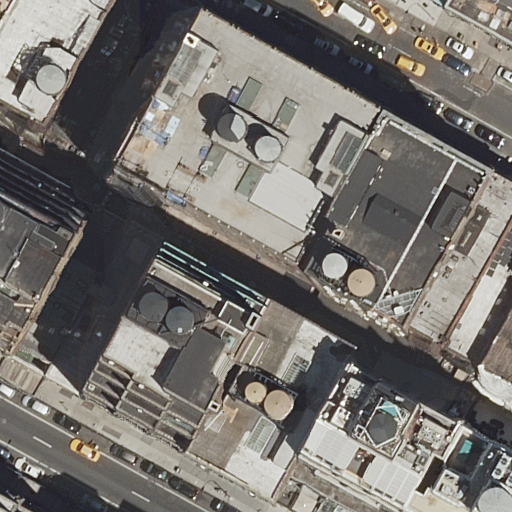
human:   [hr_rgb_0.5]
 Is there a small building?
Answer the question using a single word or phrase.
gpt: yes

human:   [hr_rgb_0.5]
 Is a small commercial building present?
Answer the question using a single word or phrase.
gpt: no

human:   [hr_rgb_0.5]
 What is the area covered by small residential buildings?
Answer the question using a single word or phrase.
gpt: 53m2

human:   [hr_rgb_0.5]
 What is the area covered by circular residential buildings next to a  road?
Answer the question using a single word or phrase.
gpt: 0m2

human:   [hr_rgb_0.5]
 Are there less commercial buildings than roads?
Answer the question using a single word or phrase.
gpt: yes

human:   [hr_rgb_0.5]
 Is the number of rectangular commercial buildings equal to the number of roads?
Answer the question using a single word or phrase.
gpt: no

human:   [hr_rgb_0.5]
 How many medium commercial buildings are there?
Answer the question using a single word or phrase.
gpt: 0

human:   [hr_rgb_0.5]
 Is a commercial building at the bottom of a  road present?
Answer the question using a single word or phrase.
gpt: no

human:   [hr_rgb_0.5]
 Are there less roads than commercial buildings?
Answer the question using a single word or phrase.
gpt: no

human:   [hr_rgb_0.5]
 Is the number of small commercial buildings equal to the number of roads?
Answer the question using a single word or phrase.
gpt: no

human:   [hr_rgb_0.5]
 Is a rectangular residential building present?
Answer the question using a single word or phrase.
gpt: yes

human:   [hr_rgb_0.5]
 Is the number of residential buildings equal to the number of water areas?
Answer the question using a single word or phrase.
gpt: no

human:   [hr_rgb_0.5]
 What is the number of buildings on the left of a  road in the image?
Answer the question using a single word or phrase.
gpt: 12

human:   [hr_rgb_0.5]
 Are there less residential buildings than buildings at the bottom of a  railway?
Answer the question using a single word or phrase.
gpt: no

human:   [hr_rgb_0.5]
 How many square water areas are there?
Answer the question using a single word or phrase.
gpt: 0

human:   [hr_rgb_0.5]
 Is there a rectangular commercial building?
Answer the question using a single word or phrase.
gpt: no

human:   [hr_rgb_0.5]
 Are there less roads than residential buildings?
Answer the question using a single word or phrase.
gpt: yes

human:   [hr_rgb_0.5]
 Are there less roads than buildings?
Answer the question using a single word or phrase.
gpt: yes

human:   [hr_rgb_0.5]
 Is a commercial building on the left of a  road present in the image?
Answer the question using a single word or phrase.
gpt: no

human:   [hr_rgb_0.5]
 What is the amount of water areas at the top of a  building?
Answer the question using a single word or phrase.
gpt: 0

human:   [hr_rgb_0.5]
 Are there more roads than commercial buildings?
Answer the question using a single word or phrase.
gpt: yes

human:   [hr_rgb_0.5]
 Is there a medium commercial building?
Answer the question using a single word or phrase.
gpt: no

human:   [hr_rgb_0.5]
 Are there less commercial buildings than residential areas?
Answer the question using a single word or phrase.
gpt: no

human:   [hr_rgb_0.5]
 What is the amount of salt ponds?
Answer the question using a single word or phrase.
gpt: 0

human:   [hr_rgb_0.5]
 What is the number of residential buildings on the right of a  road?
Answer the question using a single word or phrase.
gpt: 10

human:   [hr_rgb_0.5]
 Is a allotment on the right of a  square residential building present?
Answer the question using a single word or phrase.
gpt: no

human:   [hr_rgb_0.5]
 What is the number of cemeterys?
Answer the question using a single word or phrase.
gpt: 0

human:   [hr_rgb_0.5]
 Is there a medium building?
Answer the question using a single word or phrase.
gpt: yes

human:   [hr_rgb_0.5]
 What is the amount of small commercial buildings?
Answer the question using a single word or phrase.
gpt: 0

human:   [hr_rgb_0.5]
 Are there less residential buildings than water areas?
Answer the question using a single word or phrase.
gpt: no

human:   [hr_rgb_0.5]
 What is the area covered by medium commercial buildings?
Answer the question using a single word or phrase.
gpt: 0m2

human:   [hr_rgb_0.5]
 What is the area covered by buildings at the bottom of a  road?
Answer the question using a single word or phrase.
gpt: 4799m2

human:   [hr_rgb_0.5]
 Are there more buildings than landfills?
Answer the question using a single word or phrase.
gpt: yes

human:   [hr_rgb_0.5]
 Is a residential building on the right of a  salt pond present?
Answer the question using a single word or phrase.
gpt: no

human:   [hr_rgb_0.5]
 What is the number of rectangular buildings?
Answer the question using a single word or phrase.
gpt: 14

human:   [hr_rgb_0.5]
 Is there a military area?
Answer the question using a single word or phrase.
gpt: no